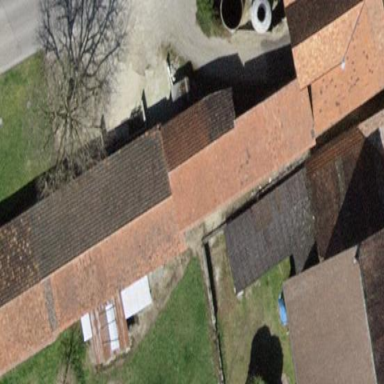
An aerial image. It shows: Farm auxiliary building with gabled roof.